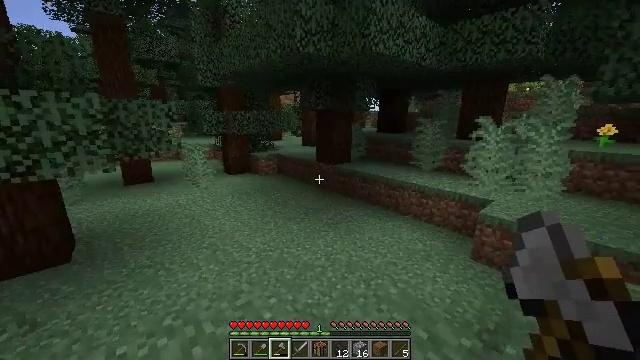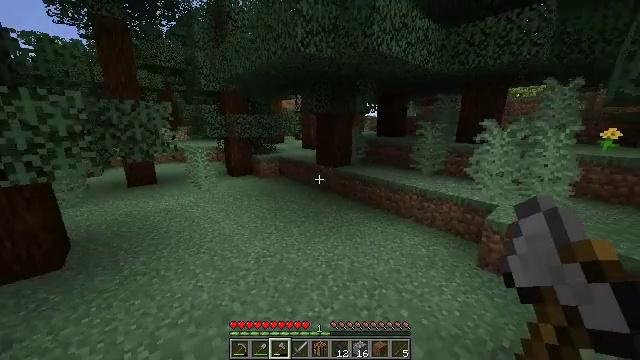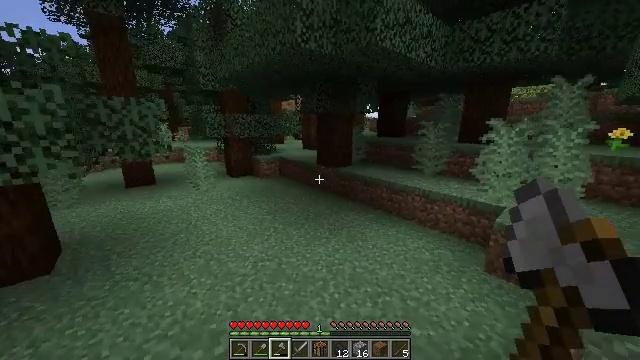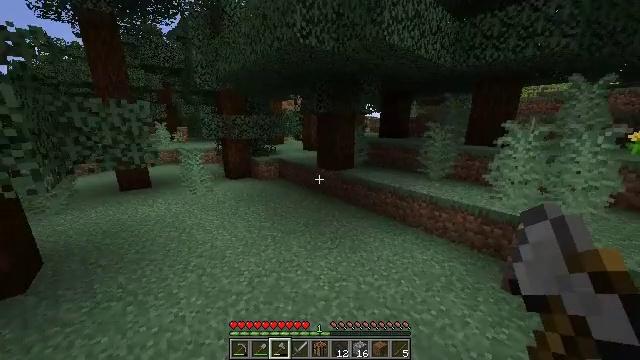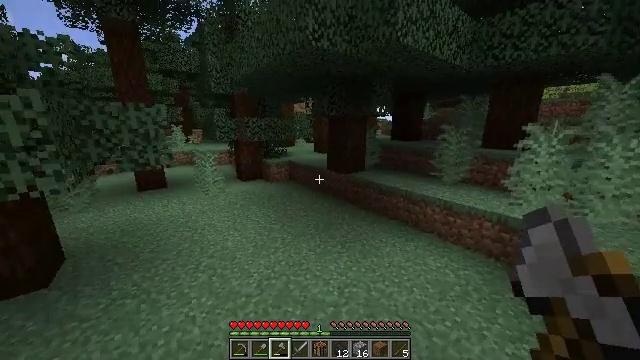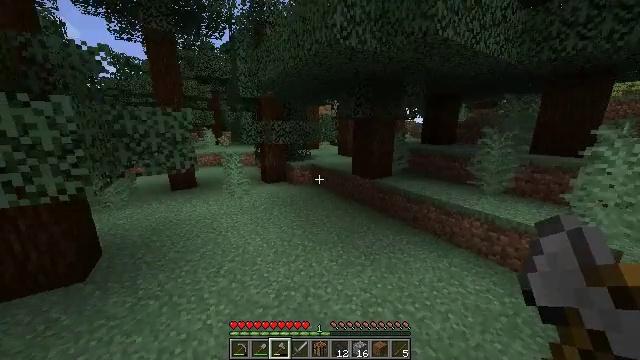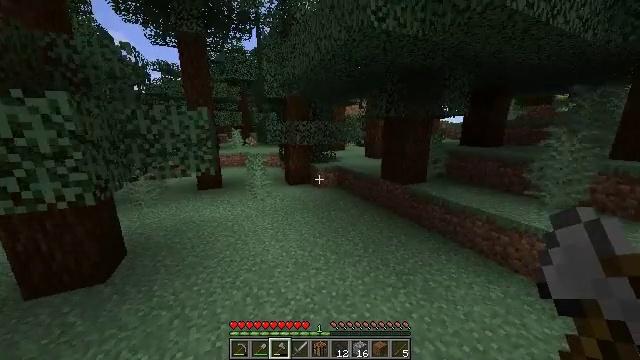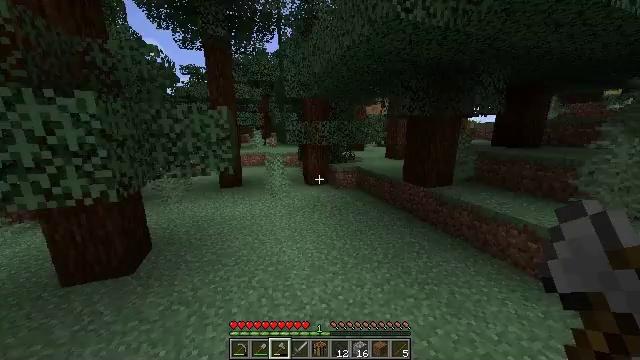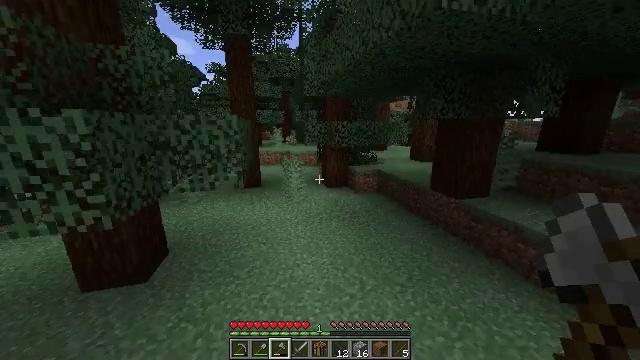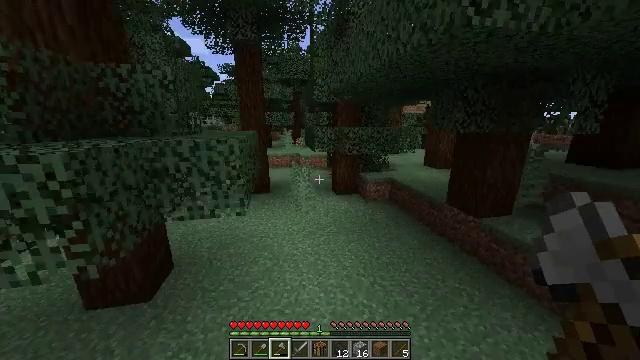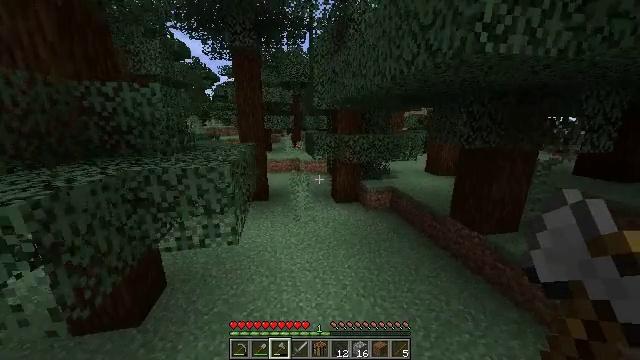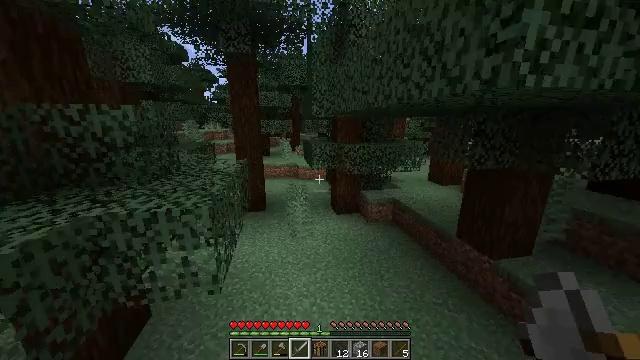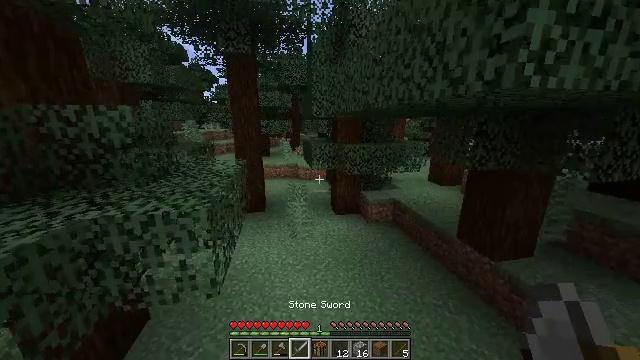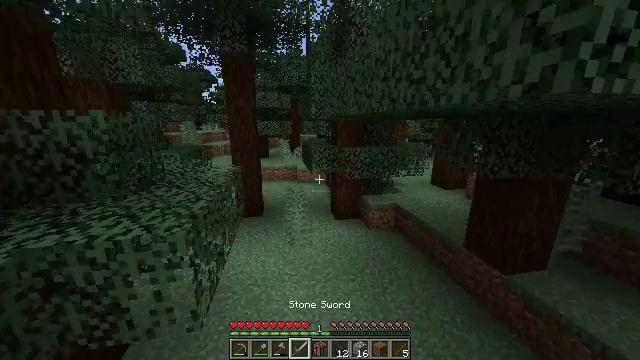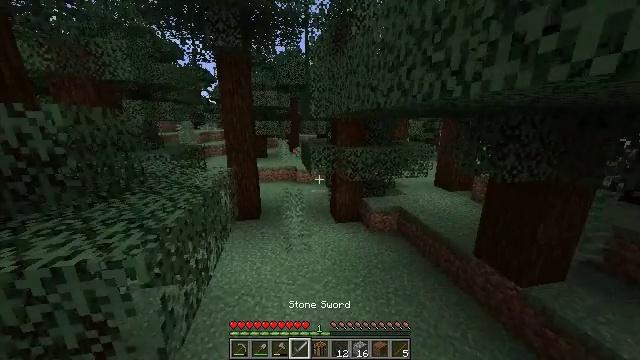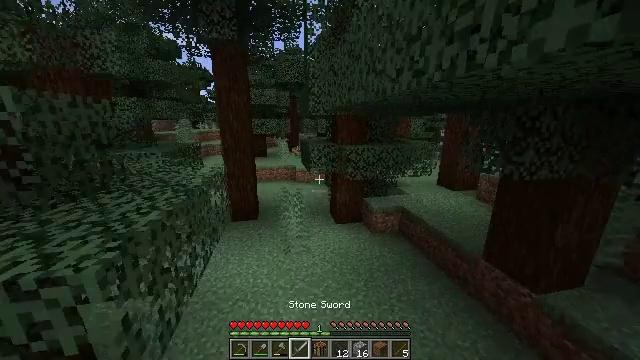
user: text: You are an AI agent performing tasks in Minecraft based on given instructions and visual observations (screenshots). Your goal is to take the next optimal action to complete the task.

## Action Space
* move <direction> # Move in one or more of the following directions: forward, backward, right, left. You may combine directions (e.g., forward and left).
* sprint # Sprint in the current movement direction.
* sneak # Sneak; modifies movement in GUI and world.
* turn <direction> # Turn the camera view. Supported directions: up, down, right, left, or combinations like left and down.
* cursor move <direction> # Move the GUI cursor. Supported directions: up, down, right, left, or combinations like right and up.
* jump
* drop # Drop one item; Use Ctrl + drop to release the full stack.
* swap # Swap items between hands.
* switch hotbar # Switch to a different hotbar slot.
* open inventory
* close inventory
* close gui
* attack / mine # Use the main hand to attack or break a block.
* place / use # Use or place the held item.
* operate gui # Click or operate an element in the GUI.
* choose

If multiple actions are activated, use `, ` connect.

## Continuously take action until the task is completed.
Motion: motion action
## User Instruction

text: Mine the sweet berry bush.
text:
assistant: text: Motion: move forward, sprint
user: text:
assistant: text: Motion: move forward, sprint
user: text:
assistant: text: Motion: move forward, sprint
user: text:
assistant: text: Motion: move forward, sprint, turn left
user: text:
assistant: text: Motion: move forward, sprint, turn left
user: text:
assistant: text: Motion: move forward, sprint, turn left
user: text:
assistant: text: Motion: move forward, sprint, turn left
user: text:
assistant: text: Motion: move forward, sprint, turn left and down, jump
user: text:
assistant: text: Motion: move forward, sprint, turn left, jump
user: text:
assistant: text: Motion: move forward, sprint, jump
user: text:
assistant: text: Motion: move forward, sprint, jump, switch to hotbar 4
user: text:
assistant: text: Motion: move forward, sprint, jump, switch to hotbar 4
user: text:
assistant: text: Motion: move forward, sprint, jump, switch to hotbar 4
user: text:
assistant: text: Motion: move forward, sprint, switch to hotbar 4
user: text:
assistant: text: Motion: move forward, sprint
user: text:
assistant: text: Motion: move forward, sprint
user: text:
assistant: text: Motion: move forward, sprint
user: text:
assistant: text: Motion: move forward, sprint
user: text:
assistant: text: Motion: move forward, sprint
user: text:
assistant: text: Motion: move forward, sprint
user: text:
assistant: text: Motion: move forward, sprint, turn left and down
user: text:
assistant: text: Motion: move forward, sprint, turn left
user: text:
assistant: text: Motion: move forward, sprint, turn left
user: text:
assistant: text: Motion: move forward, sprint, turn left
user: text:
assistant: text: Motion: move forward, sprint, turn left
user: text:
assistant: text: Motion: move forward, sprint
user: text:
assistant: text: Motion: move forward, sprint
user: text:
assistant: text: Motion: move forward, sprint
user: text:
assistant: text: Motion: move forward, sprint
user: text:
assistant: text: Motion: move forward, sprint